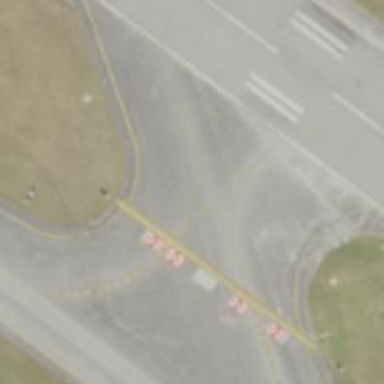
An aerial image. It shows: View of taxiway at the airport.